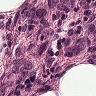
Metastatic tissue present: yes